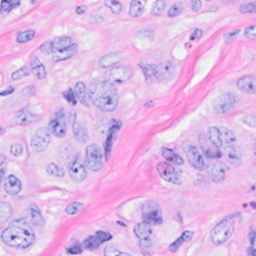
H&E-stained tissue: Breast